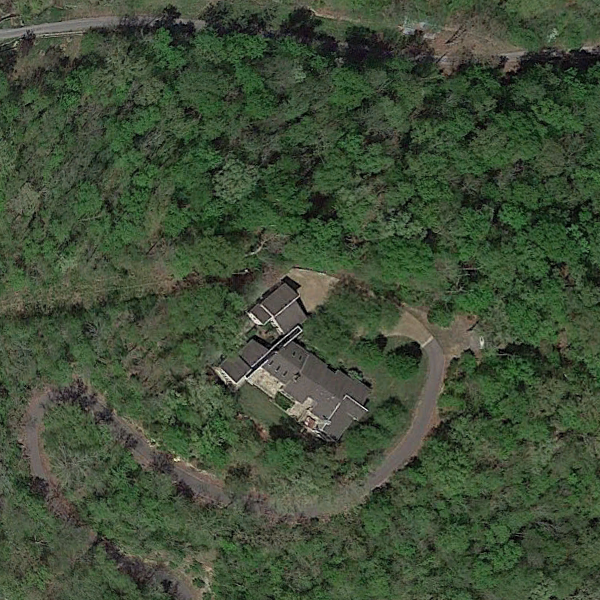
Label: SparseResidential